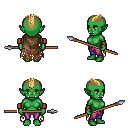
a pixel art fantasy rpg character, female body template, orc, green skin, brown tattered cape, magenta pants, blonde short mohawk hairstyle, leather bracers, spear, four views (front, back, left, right), 2x2 character sprite sheet, small pixel art, hard edges, no anti-aliasing